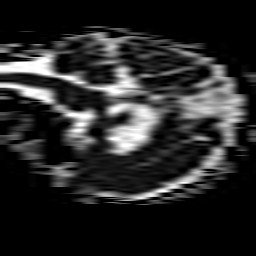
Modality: ADC
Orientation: sagittal
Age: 61
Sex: female
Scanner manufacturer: philips
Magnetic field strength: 1.5 T
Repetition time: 4.439 s
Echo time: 0.07764 s